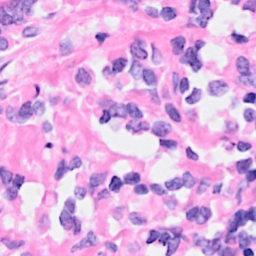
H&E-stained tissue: Breast